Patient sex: F
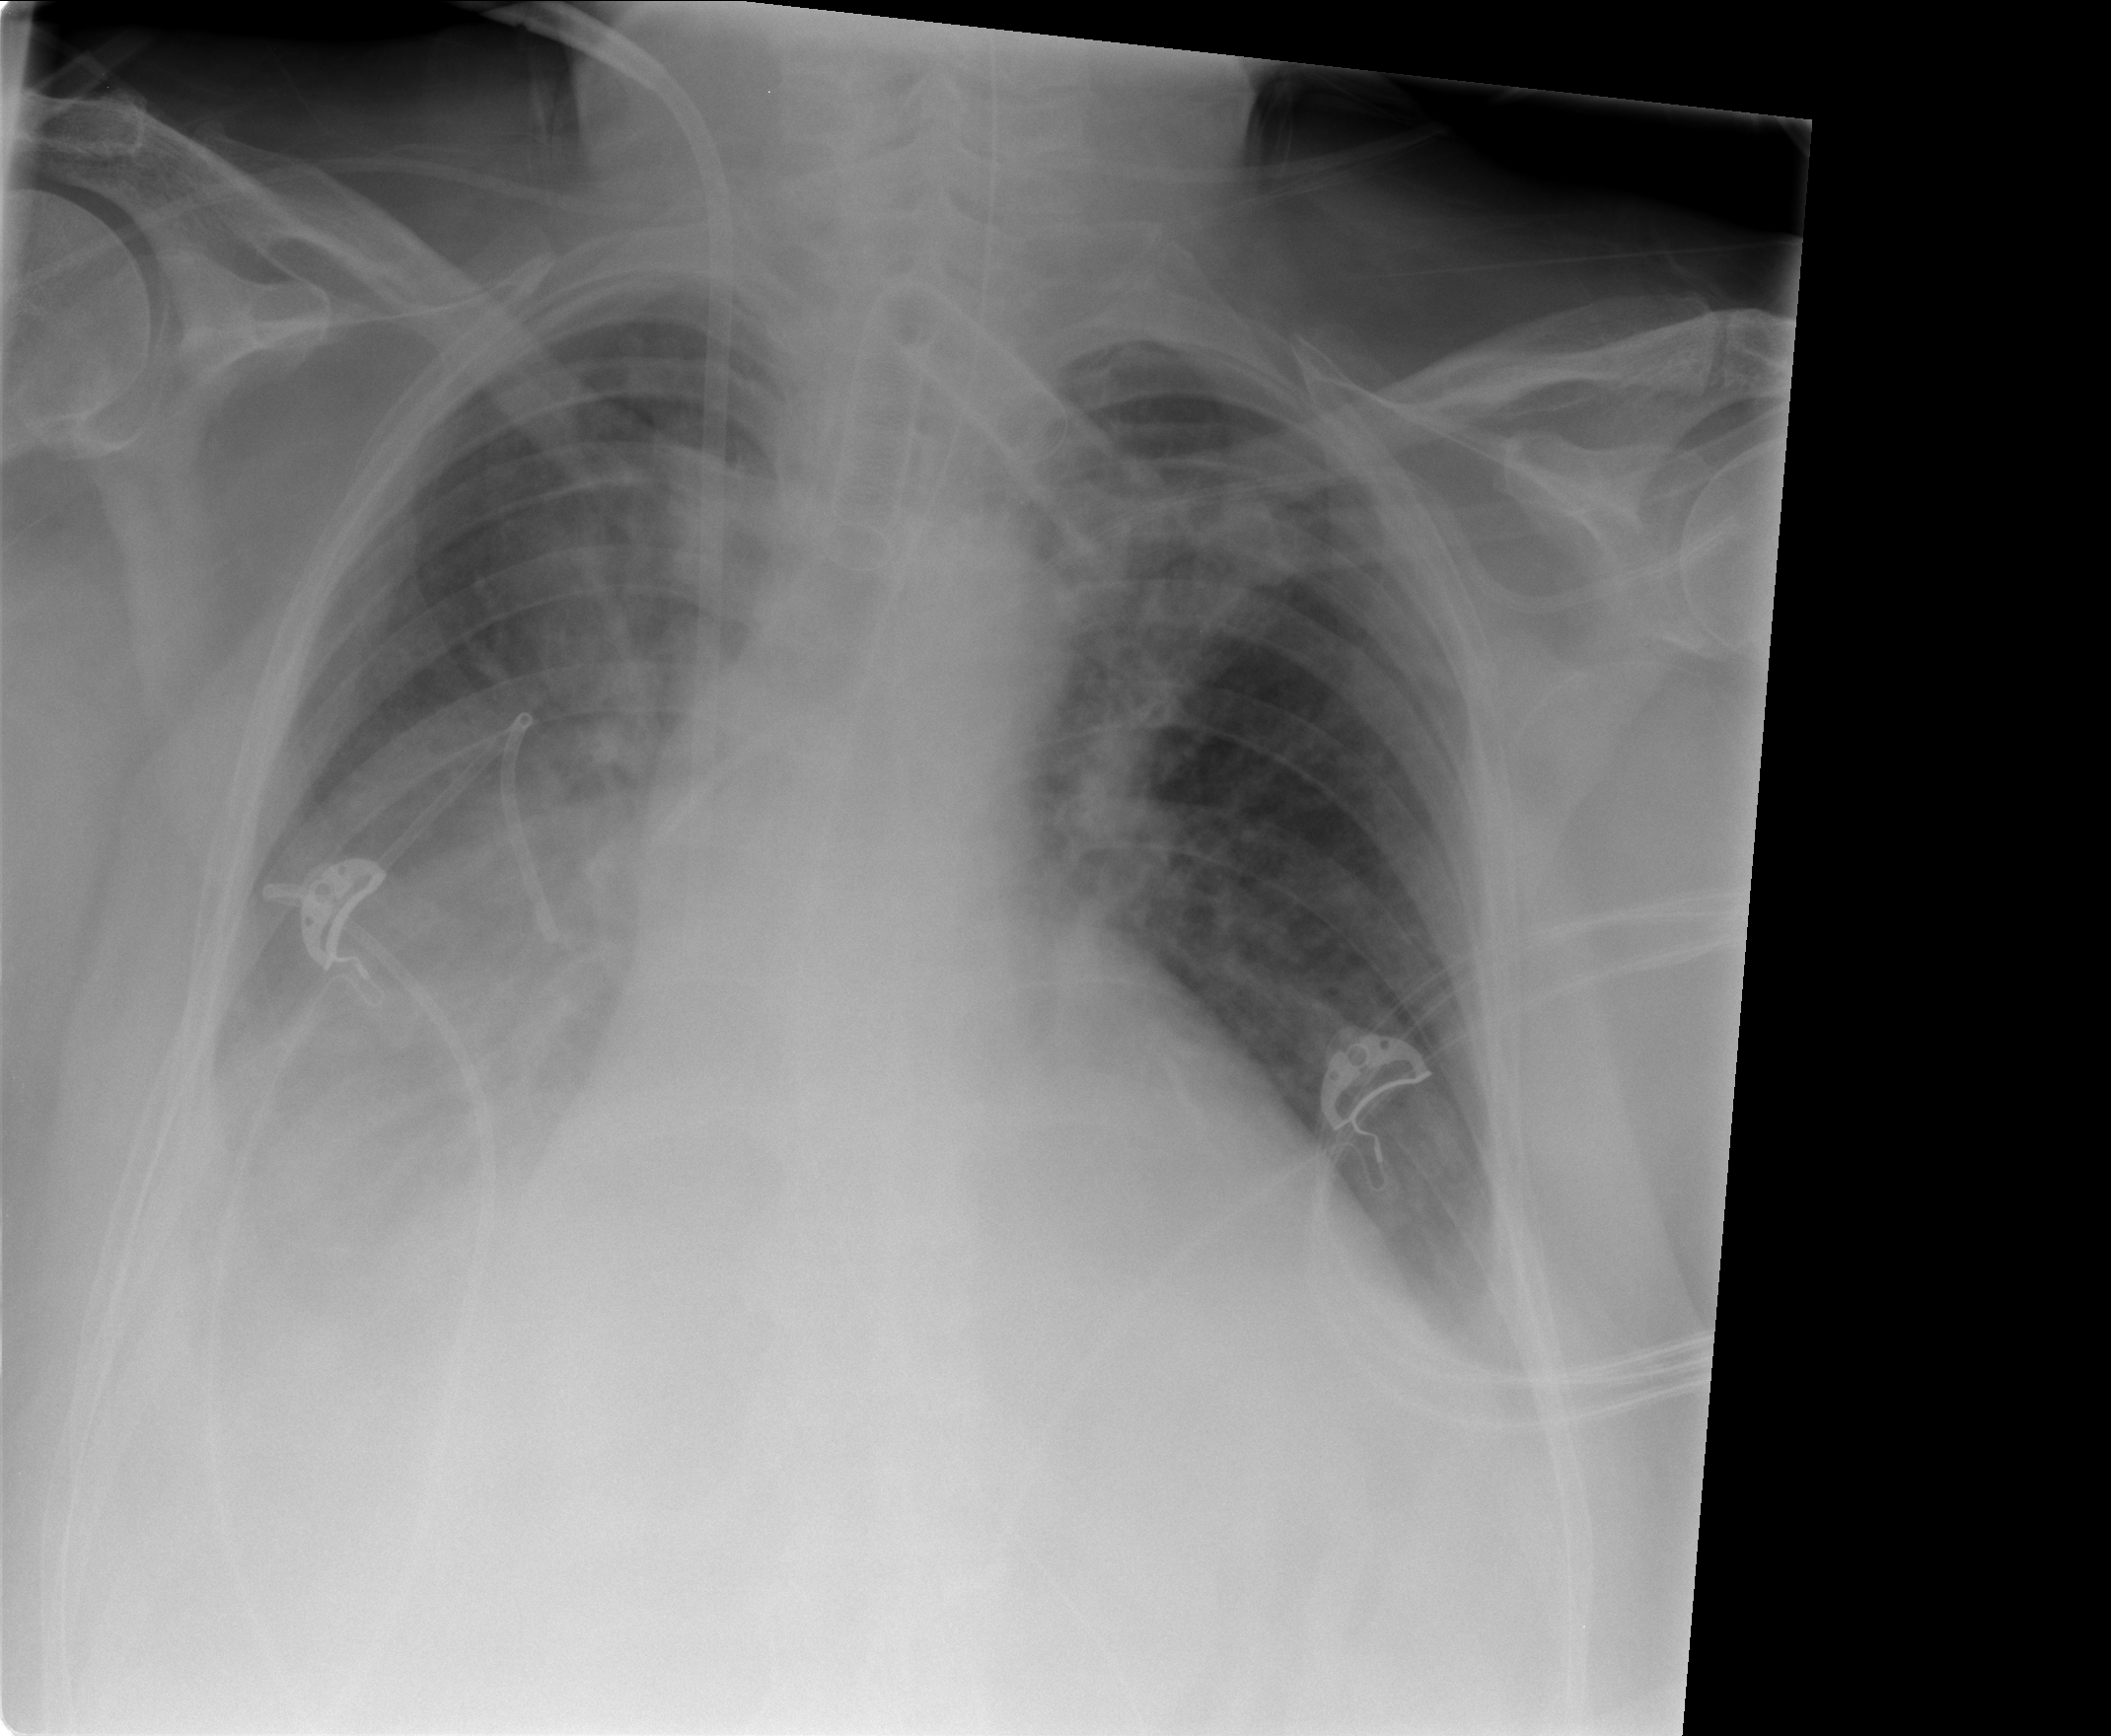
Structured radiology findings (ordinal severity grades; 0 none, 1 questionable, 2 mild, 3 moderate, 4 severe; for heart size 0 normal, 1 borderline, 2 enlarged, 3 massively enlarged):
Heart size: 2
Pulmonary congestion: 2
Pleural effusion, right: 3
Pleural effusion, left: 2
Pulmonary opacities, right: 2
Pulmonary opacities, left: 0
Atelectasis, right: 2
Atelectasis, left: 0